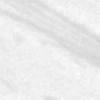
Label: change